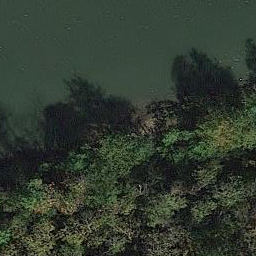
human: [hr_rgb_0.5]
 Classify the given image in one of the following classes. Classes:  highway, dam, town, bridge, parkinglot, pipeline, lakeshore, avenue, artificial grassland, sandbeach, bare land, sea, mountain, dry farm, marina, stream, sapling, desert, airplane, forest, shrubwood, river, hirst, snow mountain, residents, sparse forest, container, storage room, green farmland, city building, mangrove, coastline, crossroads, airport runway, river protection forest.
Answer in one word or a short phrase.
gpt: river protection forest